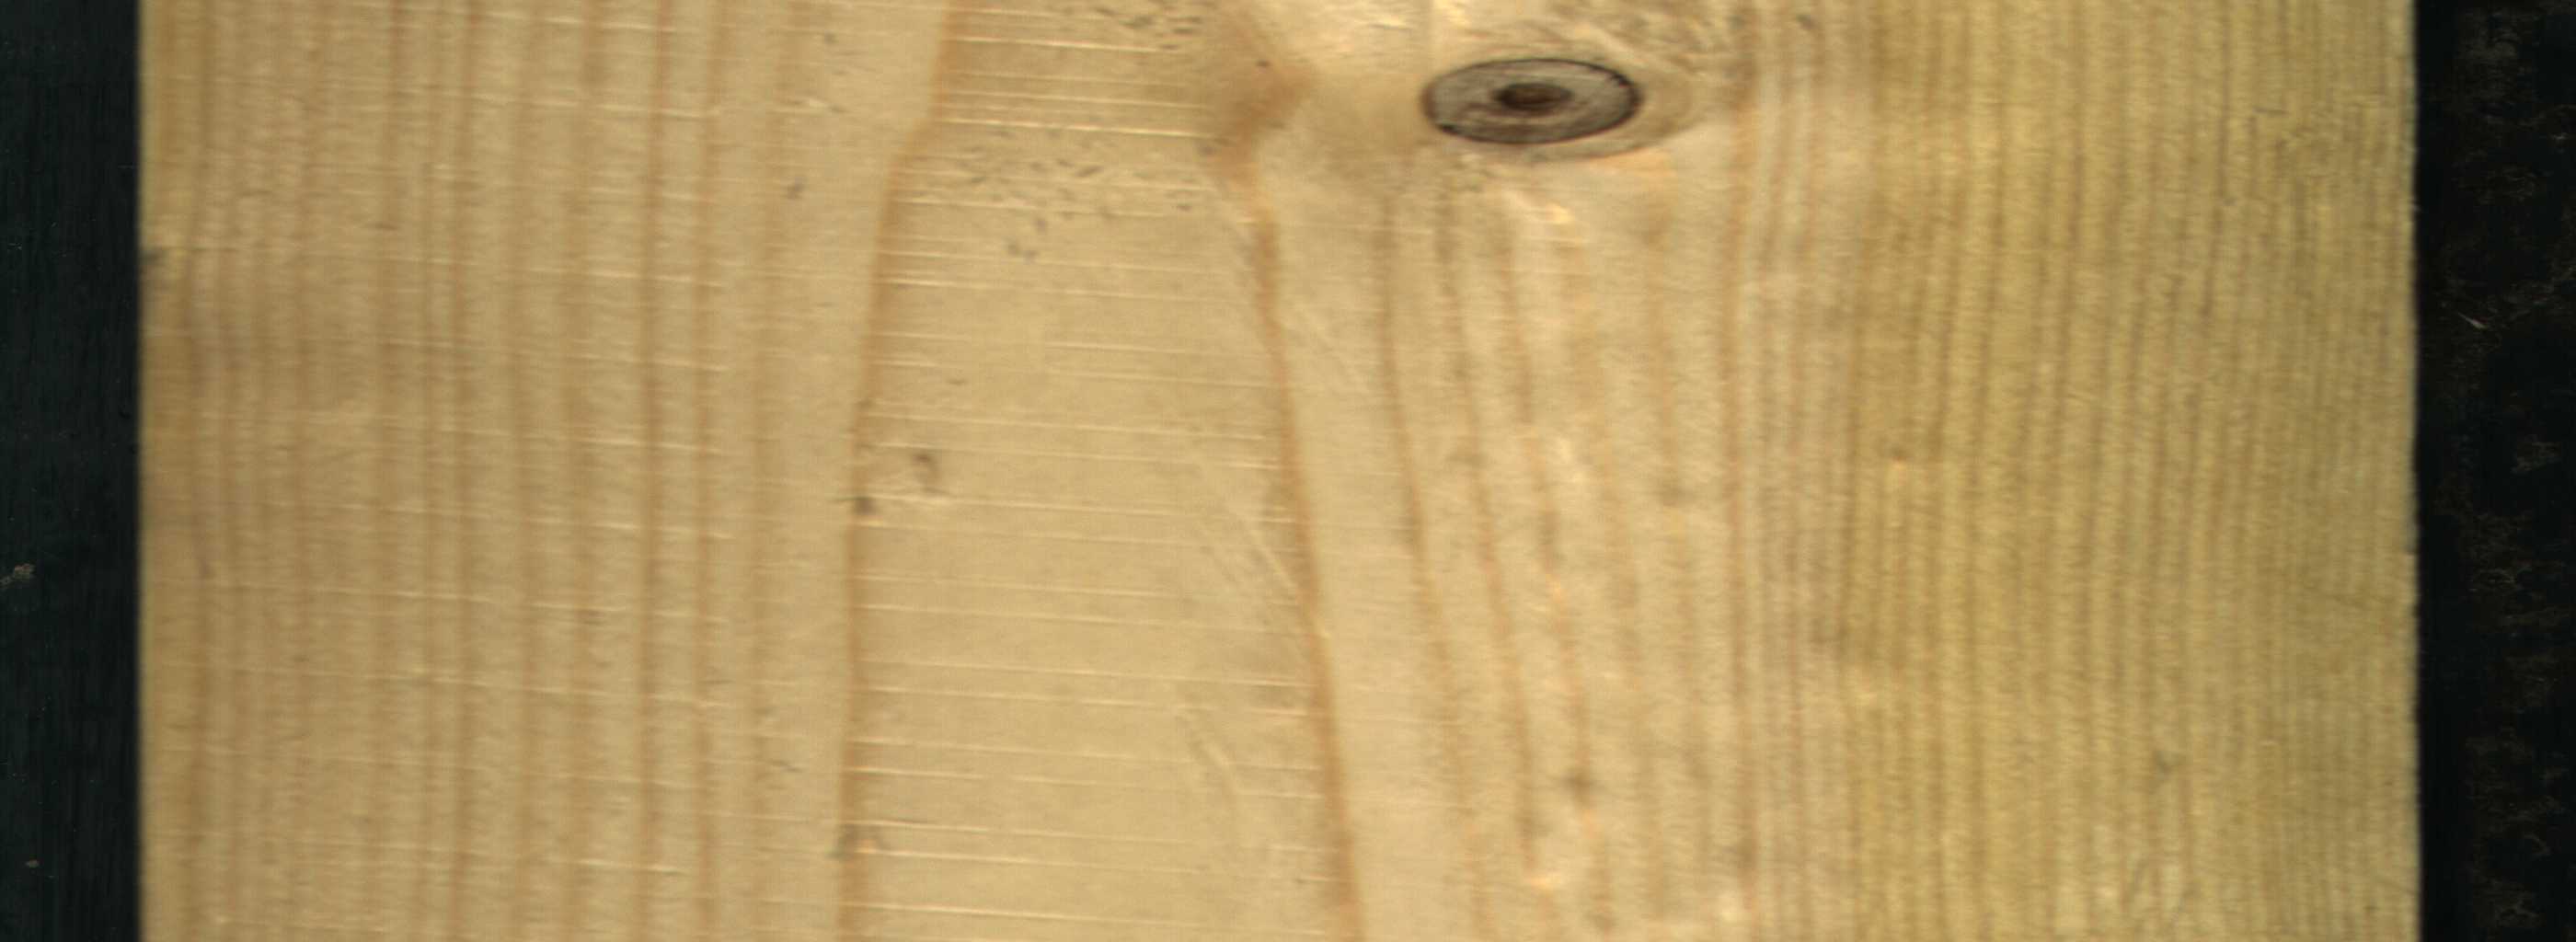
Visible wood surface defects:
Dead_Knot